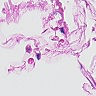
Metastatic tissue present: no